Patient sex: F
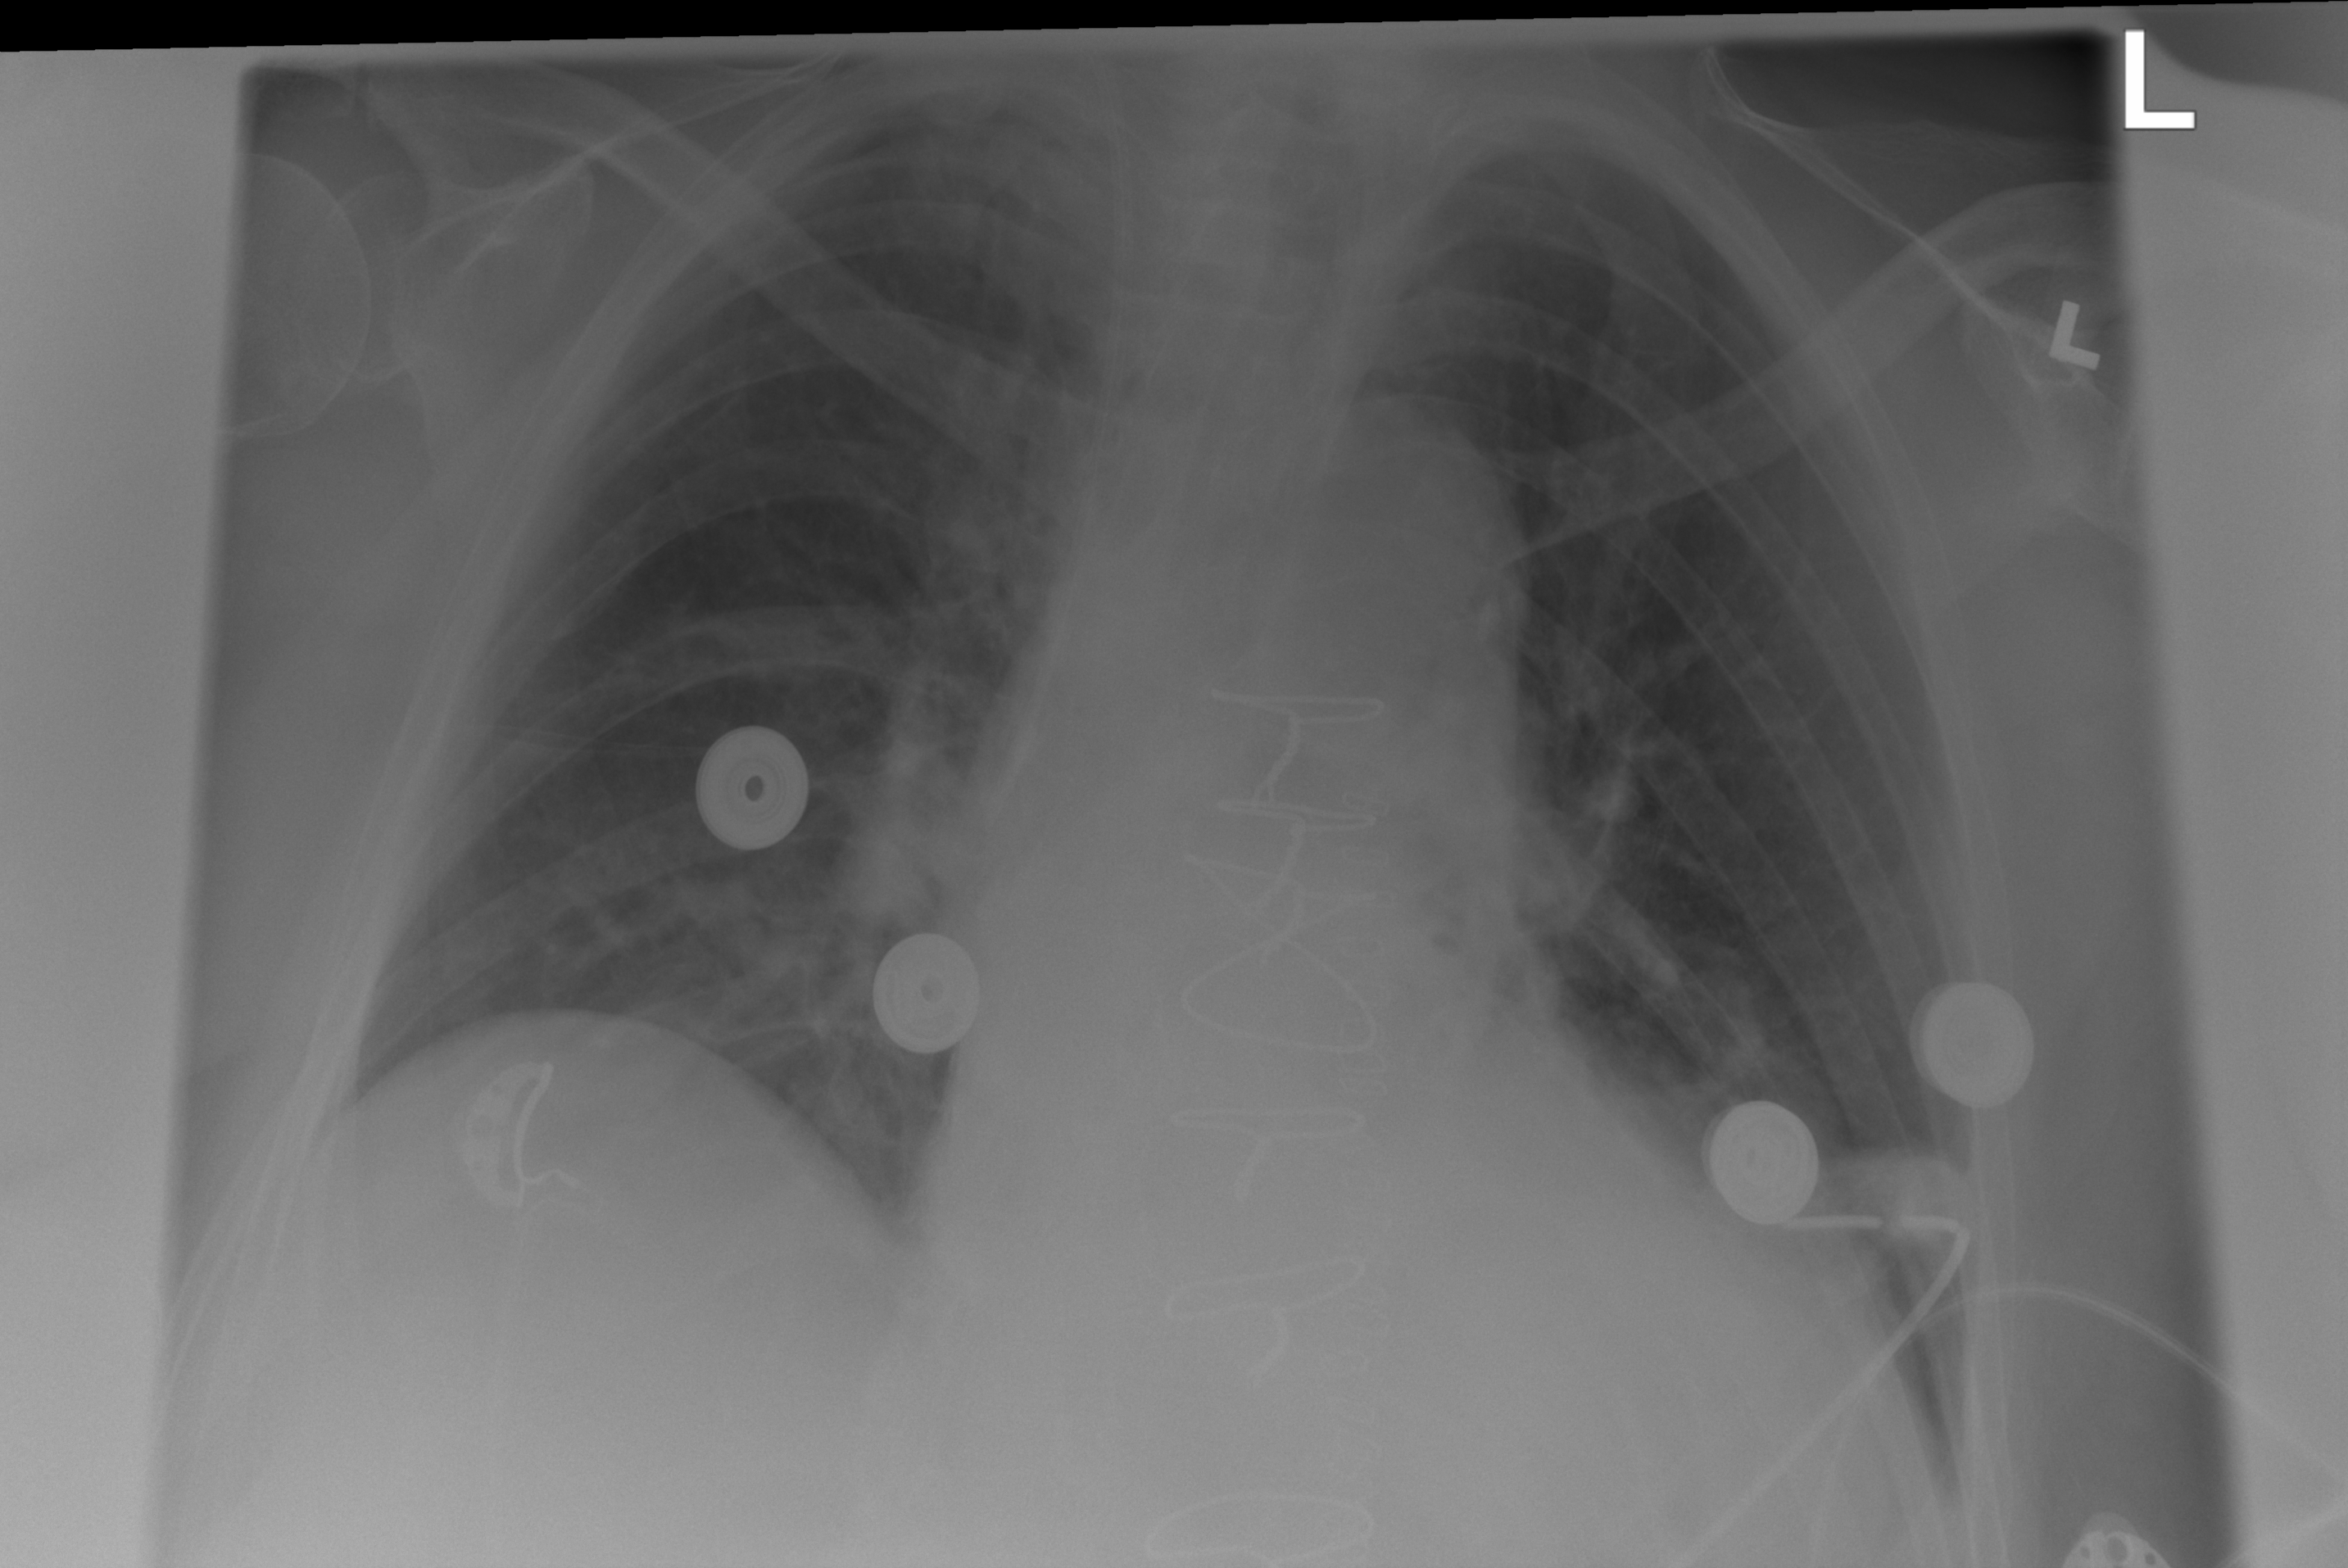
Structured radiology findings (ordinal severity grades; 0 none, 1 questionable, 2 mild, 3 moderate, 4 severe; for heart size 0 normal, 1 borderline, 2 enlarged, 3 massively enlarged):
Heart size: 2
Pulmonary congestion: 0
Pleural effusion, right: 0
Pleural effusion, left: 0
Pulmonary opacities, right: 2
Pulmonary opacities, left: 2
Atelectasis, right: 0
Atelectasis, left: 2